Question: On a small embedded Linux device with limited space, I am trying to place the large <URL>.
I modified my script to have the following lines at the beginning:
'''
## Use zip imports
import sys
sys.path.insert(0, '/usr/lib/python2.7/site-packages/site-packages.zip')
'''
The site-packages zip file only has botocore in it and site-packages directory itself has the other modules I use, but excluding botocore, in it.
Here is a listing of that directory:
'''
/usr/lib/python2.7/site-packages >> ls -rlt
total 1940
-rw-rw-r-- 1 root root 32984 Jun 8 12:22 six.pyc
-rw-r--r-- 1 root root 119 Jun 11 07:43 README
drwxrwxr-x 2 root root 4096 Jun 11 07:43 requests-2.4.3-py2.7.egg-info
drwxrwxr-x 2 root root 4096 Jun 11 07:43 six-1.9.0-py2.7.egg-info
drwxrwxr-x 2 root root 4096 Jun 11 07:43 python_dateutil-2.4.2-py2.7.egg-info
drwxrwxr-x 2 root root 4096 Jun 11 07:43 jmespath-0.7.0-py2.7.egg-info
-rw-rw-r-- 1 root root 2051 Jun 11 07:44 pygtk.pyc
-rw-rw-r-- 1 root root 1755 Jun 11 07:44 pygtk.pyo
-rw-rw-r-- 1 root root 8 Jun 11 07:44 pygtk.pth
drwxrwxr-x 2 root root 4096 Jun 11 07:44 futures-2.2.0-py2.7.egg-info
drwxrwxr-x 3 root root 4096 Jun 11 07:44 gtk-2.0
drwxrwxr-x 3 root root 4096 Jun 11 07:44 requests
drwxrwxr-x 3 root root 4096 Jun 11 07:44 dbus
drwxrwxr-x 3 root root 4096 Jun 11 07:44 dateutil
drwxrwxr-x 2 root root 4096 Jun 11 07:44 jmespath
drwxrwxr-x 3 root root 4096 Jun 11 07:44 concurrent
drwxrwxr-x 2 root root 4096 Jun 11 07:44 futures
drwxrwxr-x 2 root root 4096 Jun 12 10:42 gobject
drwxrwxr-x 2 root root 4096 Jun 12 10:42 glib
-rwxr-xr-x 1 root root 5800 Jun 12 10:42 _dbus_glib_bindings.so
-rwxr-xr-x 1 root root 77680 Jun 12 10:42 _dbus_bindings.so
-rwxr-xr-x 1 root root <PHONE> Jun 12 11:39 site-packages.zip
'''
And here are the contents of that zipfile:

My problem is that I can import boto3 and import botocore just find, but when I try to use some API methods contained therein, I get exceptions like this:
'''
>> Unknown component: enpoint_resolver
'''
or
'''
>> Unable to load data for: aws/_endpoints!
'''
If I remove the zip file after uncompressing it in the site-packages directory and reboot - my script works fine.
How can I leverage zipfile imports to compress this huge library? Thanks!
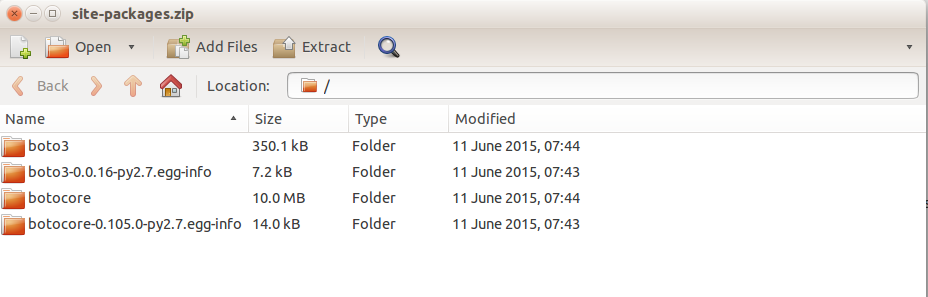
Answer: Unfortunately, this just isn't going to work.
PEP 273 requires library authors to follow certain rules, which this package does not. In particular, it <URL> or an equivalent API. As a result, the files must actually exist in the filesystem.
You might try using FUSE to mount the .zip file in the filesystem, so it appears to Python as if it's uncompressed, without actually taking up all that disk space. Just looking through Google, I came up with <URL>, which looks like it could be suitable. You'll want to run some benchmarks to ensure it performs well on your system.